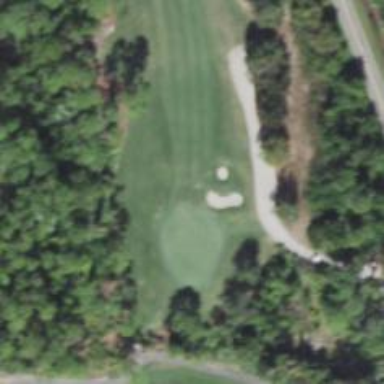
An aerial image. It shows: Golf hole.